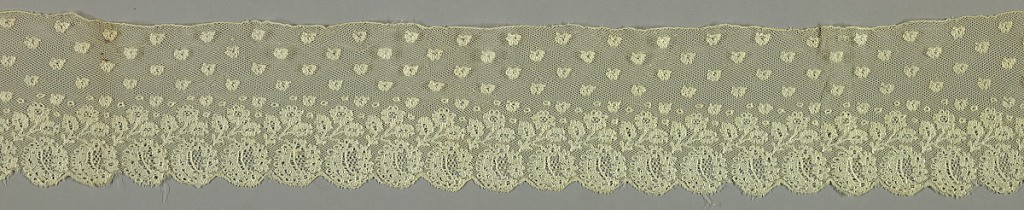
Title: Border
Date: early 19th century
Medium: Technique: bobbin lace
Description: Bobbin lace border, blossom repeat; early 19th century Maline.